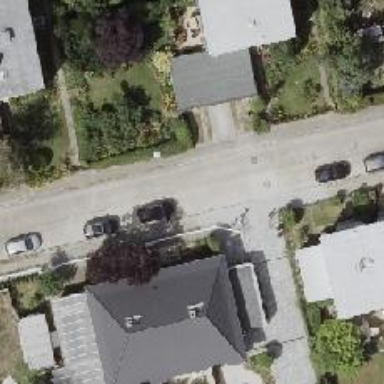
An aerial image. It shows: Residential concrete road with sidewalks on both sides.